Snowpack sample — Buffalo Mountain, Silverthorne, Colorado, USA (1/25/25, 10:11 AM MST)
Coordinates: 39.6222, -106.1139
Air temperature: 22 °F
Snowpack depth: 110 cm
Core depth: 30 cm
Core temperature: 42.8 °F
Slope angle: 12°, slope face: 102°
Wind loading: high
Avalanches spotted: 0
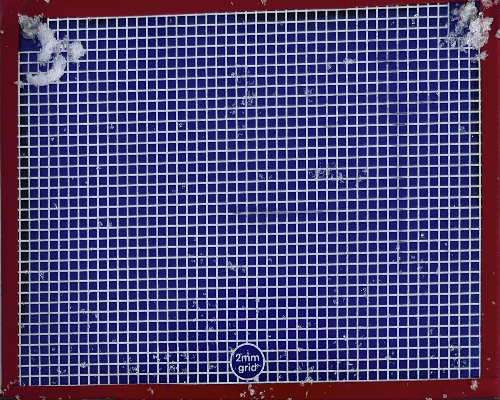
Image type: profile
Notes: No avalanches nearby, collected on the outskirts of a fire break 15 meters from the treeline, on way to Buffalo and Red Mountain